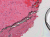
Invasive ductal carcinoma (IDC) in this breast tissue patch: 0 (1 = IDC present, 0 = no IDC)